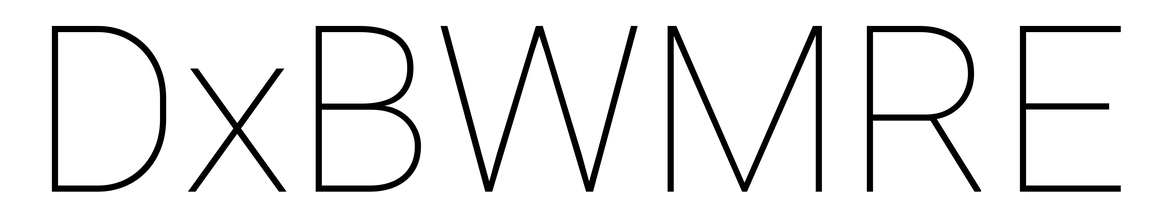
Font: Roboto_Thin